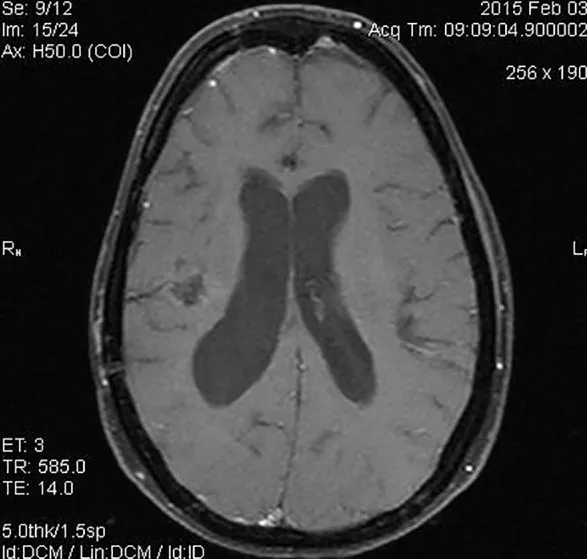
Post-treatment MRI of the brain with and without contrast. . Postoperative changes in the right frontotemporoparietal region are shown. Irregular enhancement at the surgical site extends to the walls of the right lateral ventricle. This was unchanged in subsequent MRI scans.
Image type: radiology (mri)